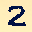
Label: 2